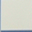
Piece: xx